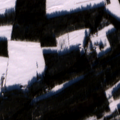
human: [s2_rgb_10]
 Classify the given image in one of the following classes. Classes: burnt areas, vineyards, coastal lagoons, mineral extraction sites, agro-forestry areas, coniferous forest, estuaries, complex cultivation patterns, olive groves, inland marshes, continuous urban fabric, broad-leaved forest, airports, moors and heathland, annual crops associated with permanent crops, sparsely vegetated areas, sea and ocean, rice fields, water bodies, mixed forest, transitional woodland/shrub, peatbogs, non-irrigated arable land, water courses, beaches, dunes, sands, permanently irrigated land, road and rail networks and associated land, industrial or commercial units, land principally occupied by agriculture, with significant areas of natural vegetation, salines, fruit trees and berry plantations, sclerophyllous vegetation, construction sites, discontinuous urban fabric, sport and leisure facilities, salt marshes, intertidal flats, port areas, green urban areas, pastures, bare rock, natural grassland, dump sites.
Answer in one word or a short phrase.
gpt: non-irrigated arable land, land principally occupied by agriculture, with significant areas of natural vegetation, coniferous forest, mixed forest, transitional woodland/shrub